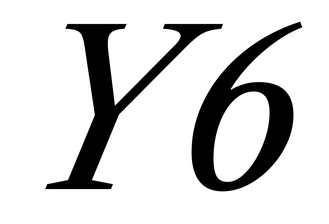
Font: LibreCaslonText-Italic_Italic